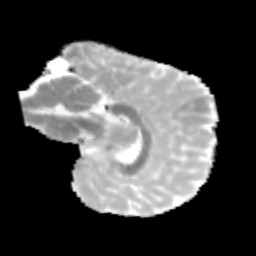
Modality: MD
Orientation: sagittal
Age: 12
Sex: male
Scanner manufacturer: siemens
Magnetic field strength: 3 T
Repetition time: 3.8 s
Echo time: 0.07 s